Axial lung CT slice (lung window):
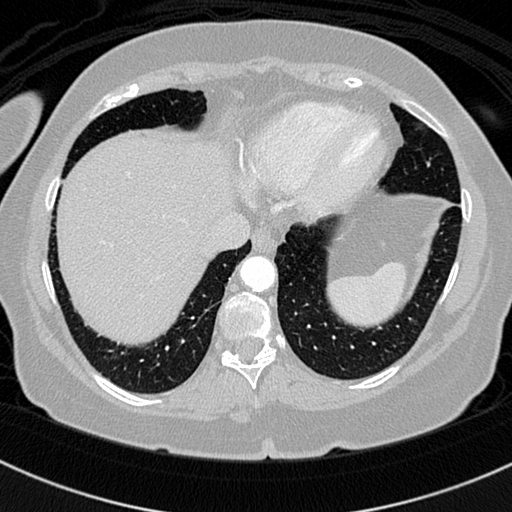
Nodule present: no